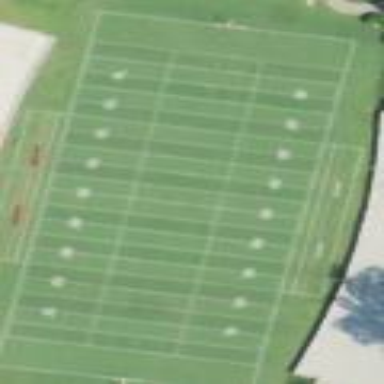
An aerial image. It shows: Pitch for American football.